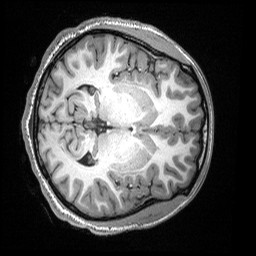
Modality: T1w
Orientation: axial
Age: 21
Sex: female